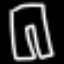
Label: pants